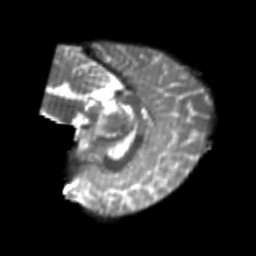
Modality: T2w
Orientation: sagittal
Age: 24
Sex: female
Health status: healthy
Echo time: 0.074 s